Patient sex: F
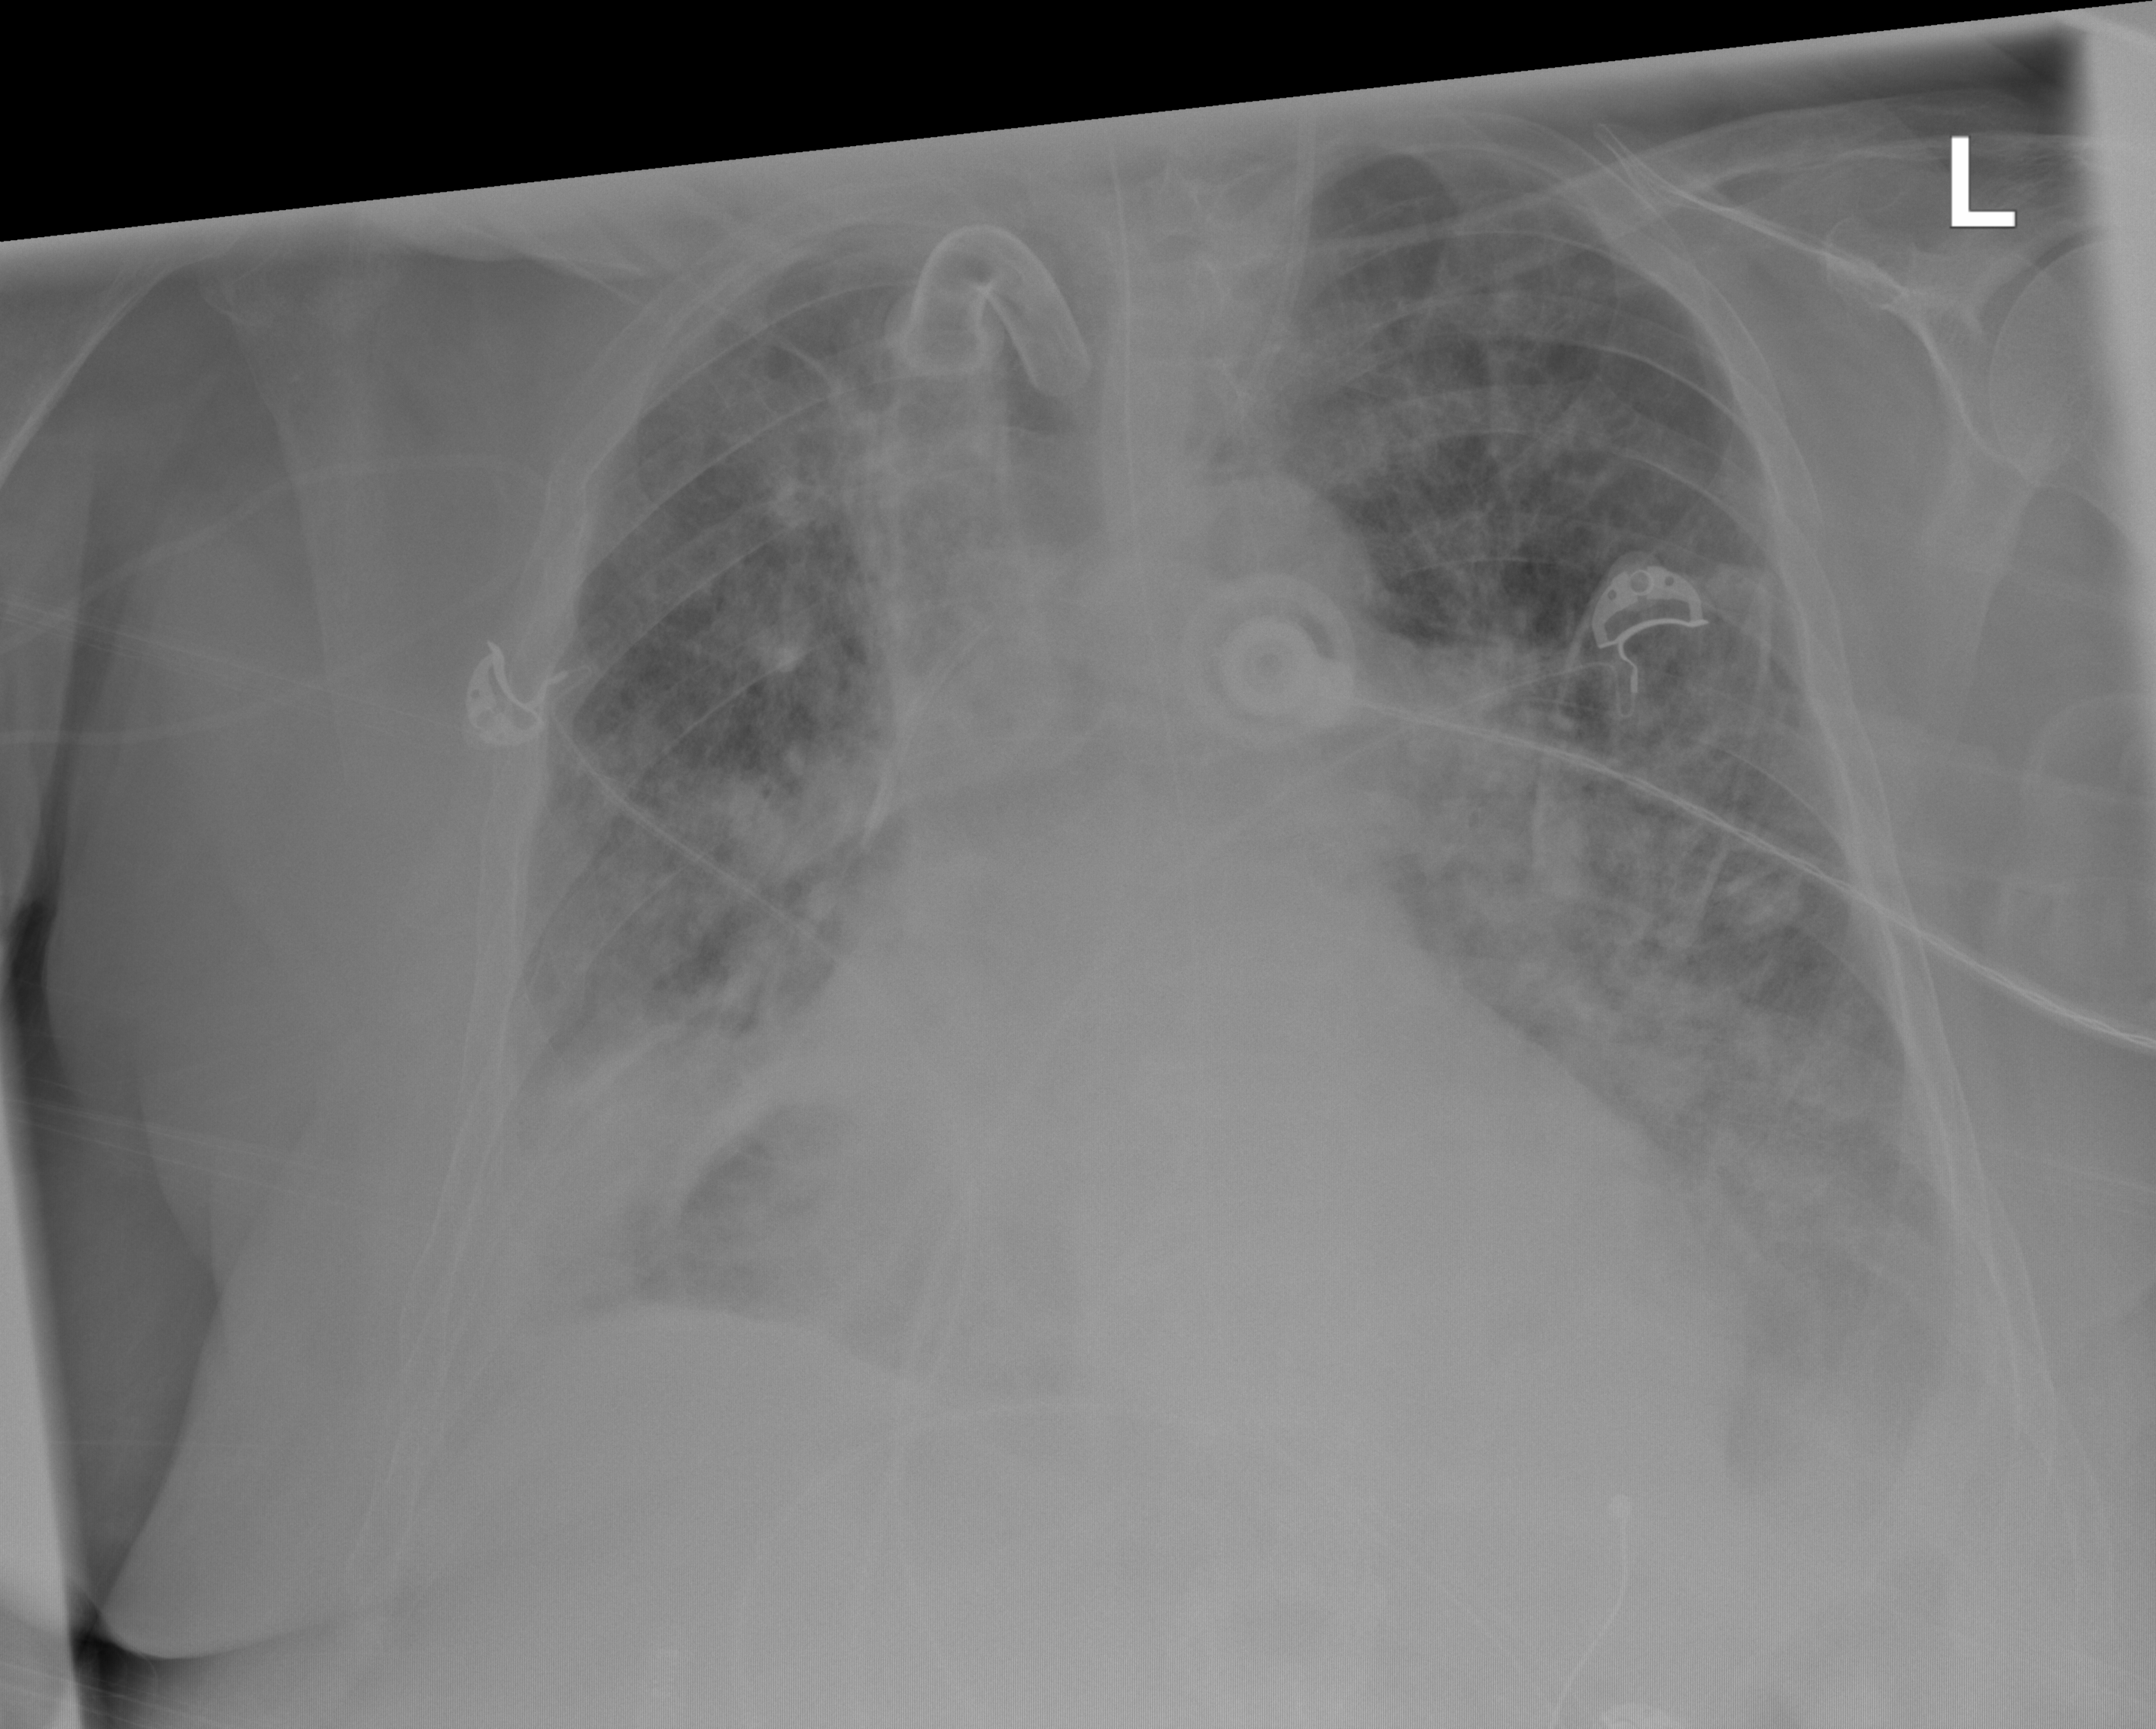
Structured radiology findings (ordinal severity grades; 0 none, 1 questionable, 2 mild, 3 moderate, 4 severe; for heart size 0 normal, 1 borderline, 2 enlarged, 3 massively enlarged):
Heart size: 2
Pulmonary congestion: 1
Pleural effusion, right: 2
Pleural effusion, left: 2
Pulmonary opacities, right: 3
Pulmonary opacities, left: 3
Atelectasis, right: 2
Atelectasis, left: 2